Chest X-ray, PA view. Patient: 47 years old, sex M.
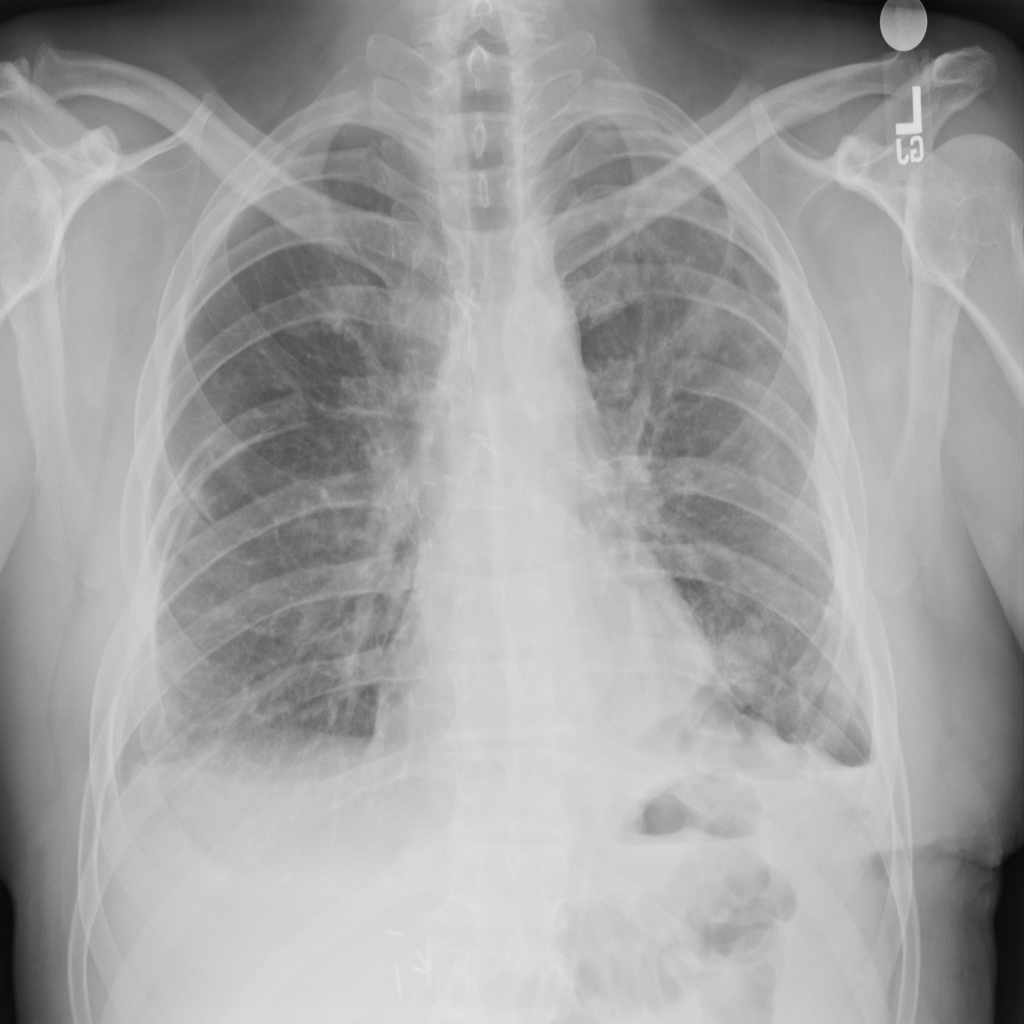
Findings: Atelectasis, Effusion, Nodule, Pleural_Thickening